Question: I'm trying to come up with a reasonable algorithm for this problem:
Let's say we have bunch of locations. We know the distances between each pair of locations. Each location also has a point. The goal is to maximize the sum of the points while travelling from a starting location to a destination location without exceeding a given amount of distance.
Here is a simple example:
Starting location: C , Destination: B, Given amount of distance: 45

Solution: C-A-B route with 9 points
I'm just curious if there is some kind of dynamic algorithm for this type of problem. What the would be the best, or rather easiest approach for that problem?
Any help is greatly appreciated.
You are not allowed to visit the same location many times.
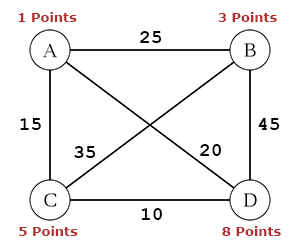
Answer: Under the newly added restriction that every node can be visited only once, the problem is most definitely NP-hard via reduction to Hamilton path: For a general undirected, unweighted graph, set all edge weights to zero and every vertex weight to 1. Then the maximum reachable score is iif there is a Hamilton path in the original graph.
So it might be a good idea to look into <URL> solvers for instance families that are not constructed specifically to be hard.
The solution below assumes that a vertex can be visited more than once and makes use of the fact that node weights are bounded by a constant.
---
Let be the point value for vertex and be the distance weight of the edge {x,y} or if and are not adjacent.
If we are allowed to visit a vertex multiple times and if we can assume that for some constant , we might get away with the following recurrence: Let be the minimum distance we need to get from to while collecting points. We have
> f(x,y,P) = for all P < 0f(x,x,p(x)) = 0 for all xf(x,y,P) = MIN(z, w(x, z) + f(z, y, P - p(x)))
We can compute using dynamic programming. Now we just need to find the largest such that
>
This is the solution.
The complexity of this algorithm with a naive implementation is . If the graph is sparse, we can get by using adjacency lists for the aggregation.